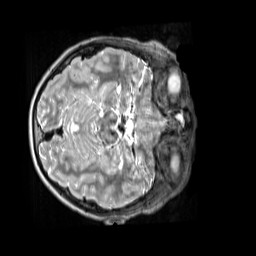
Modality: T2w
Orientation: axial
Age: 11
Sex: male
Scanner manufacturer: siemens
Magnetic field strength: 3 T
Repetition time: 3.2 s
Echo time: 0.408 s